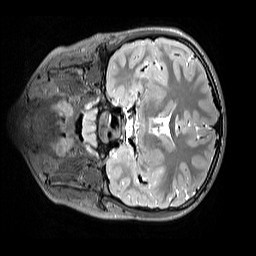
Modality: T2w
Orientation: coronal
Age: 10
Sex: female
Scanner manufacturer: siemens
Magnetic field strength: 3 T
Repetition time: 3.2 s
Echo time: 0.408 s